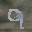
Label: 9